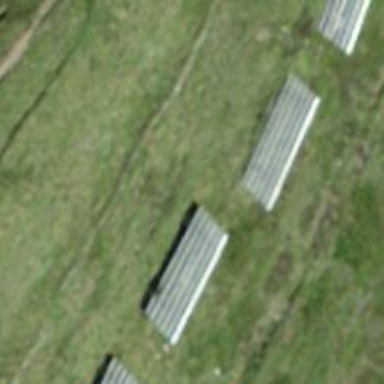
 designed to mitigate snow accumulations in specific area."